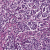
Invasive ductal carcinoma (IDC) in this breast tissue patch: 1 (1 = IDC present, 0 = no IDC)